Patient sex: M
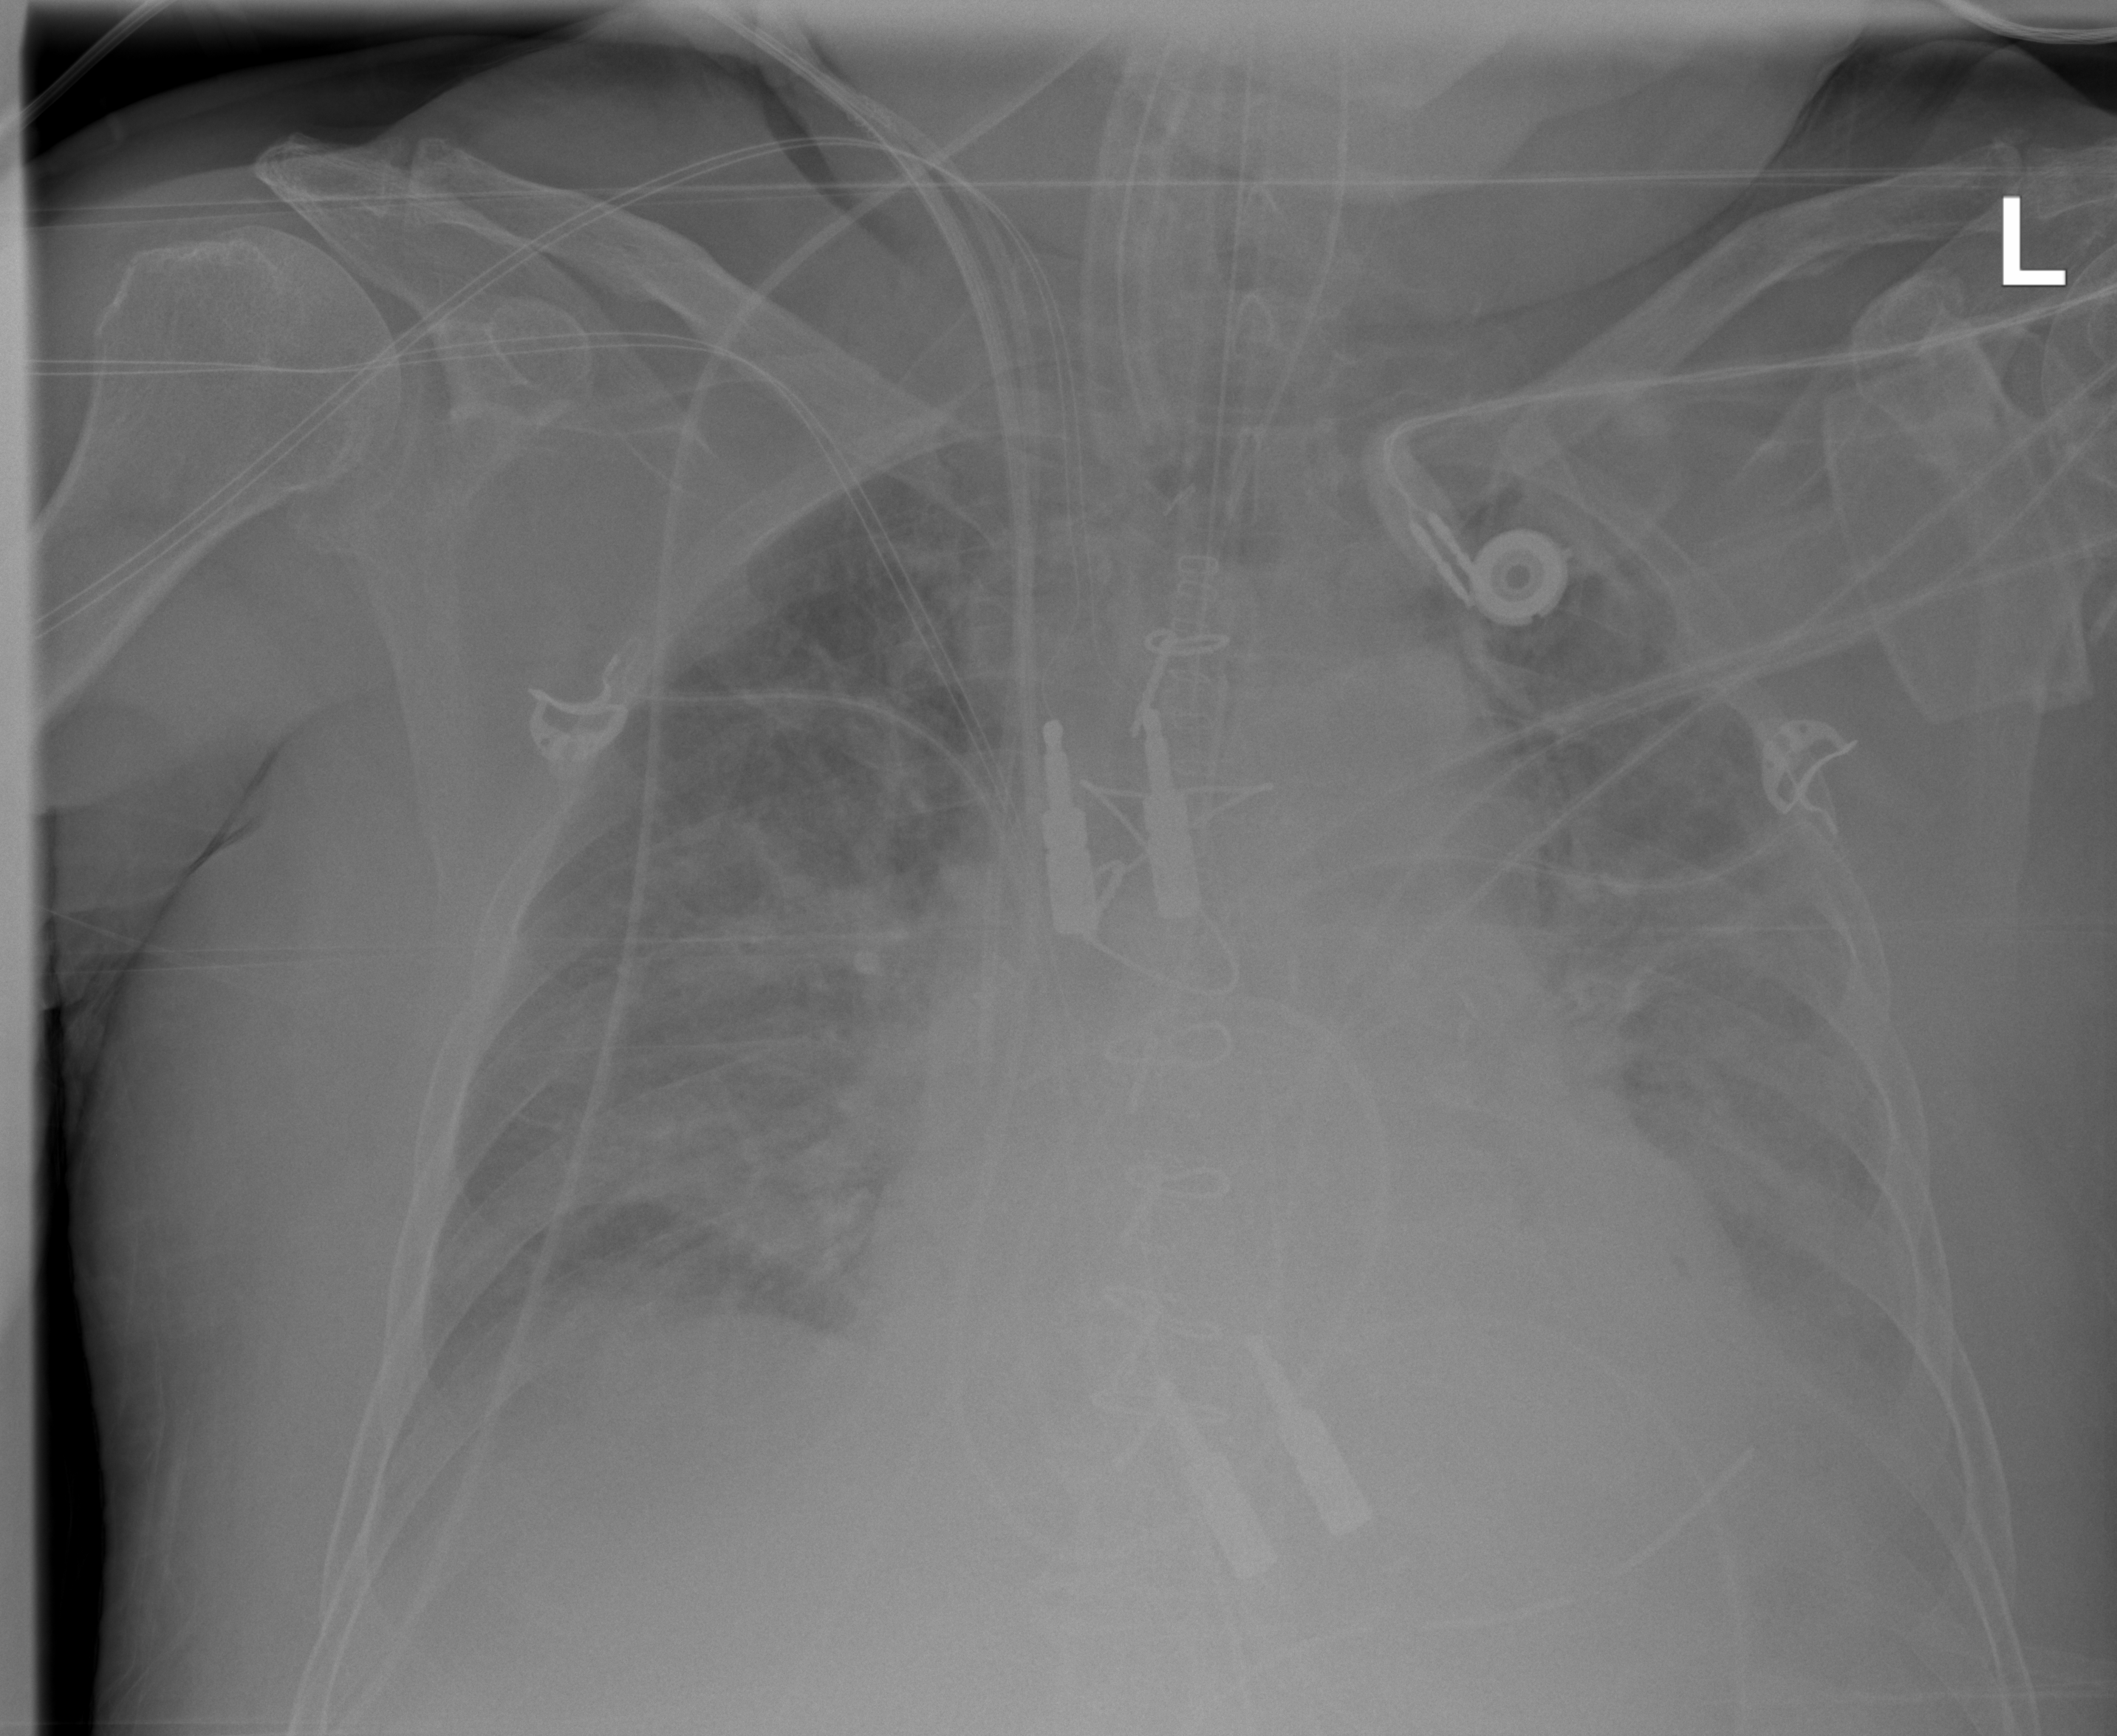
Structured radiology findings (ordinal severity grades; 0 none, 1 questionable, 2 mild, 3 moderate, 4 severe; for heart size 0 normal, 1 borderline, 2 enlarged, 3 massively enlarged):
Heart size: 2
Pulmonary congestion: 2
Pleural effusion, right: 0
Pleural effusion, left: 2
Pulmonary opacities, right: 2
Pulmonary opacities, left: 2
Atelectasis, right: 0
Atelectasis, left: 2